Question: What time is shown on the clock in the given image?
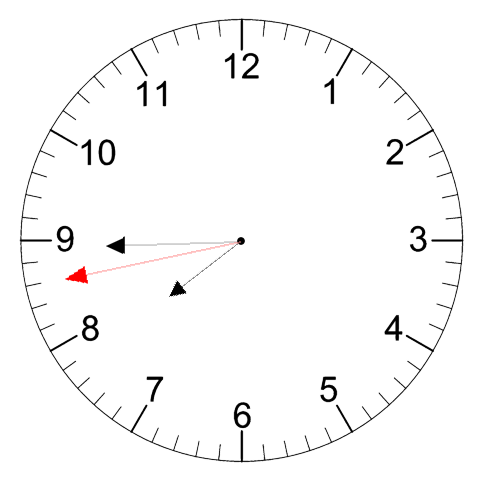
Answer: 07:44:43